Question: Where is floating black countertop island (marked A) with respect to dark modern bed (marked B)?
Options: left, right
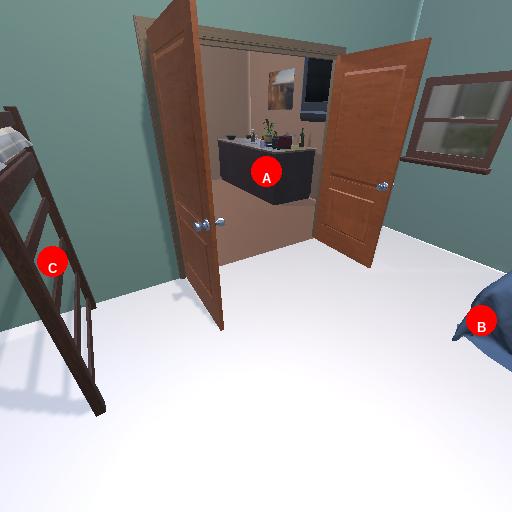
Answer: left